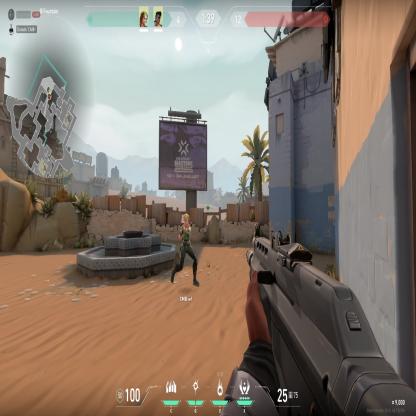
Label: teammate